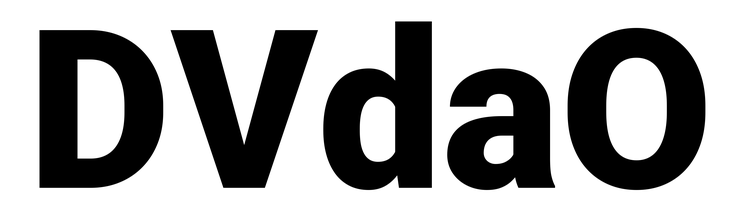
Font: Roboto_Black